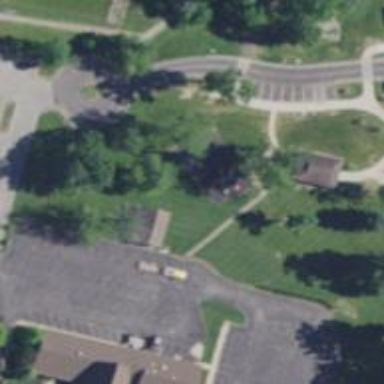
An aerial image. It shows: Parking area.